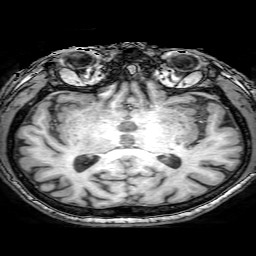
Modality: T1w
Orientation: coronal
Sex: male
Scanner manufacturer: philips
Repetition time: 0.008151 s
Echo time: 0.00374 s